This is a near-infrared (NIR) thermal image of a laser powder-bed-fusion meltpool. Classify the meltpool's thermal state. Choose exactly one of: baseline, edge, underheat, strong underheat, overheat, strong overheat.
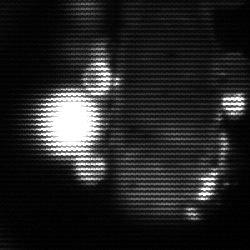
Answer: strong underheat